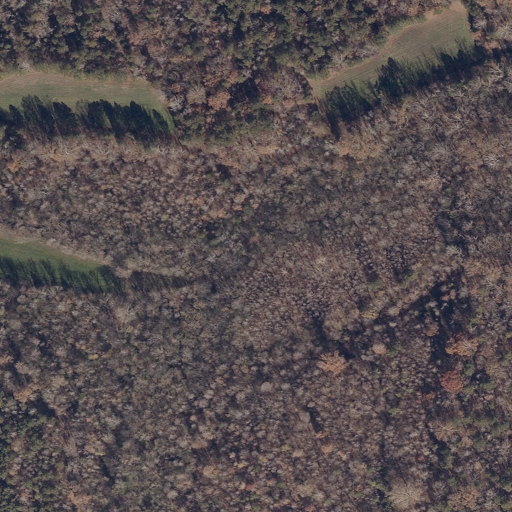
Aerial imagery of valley in Alabama named Dunlap Cove containing deciduous forest, woody wetlands, mixed forest, evergreen forest, pasture, and shrub